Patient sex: F
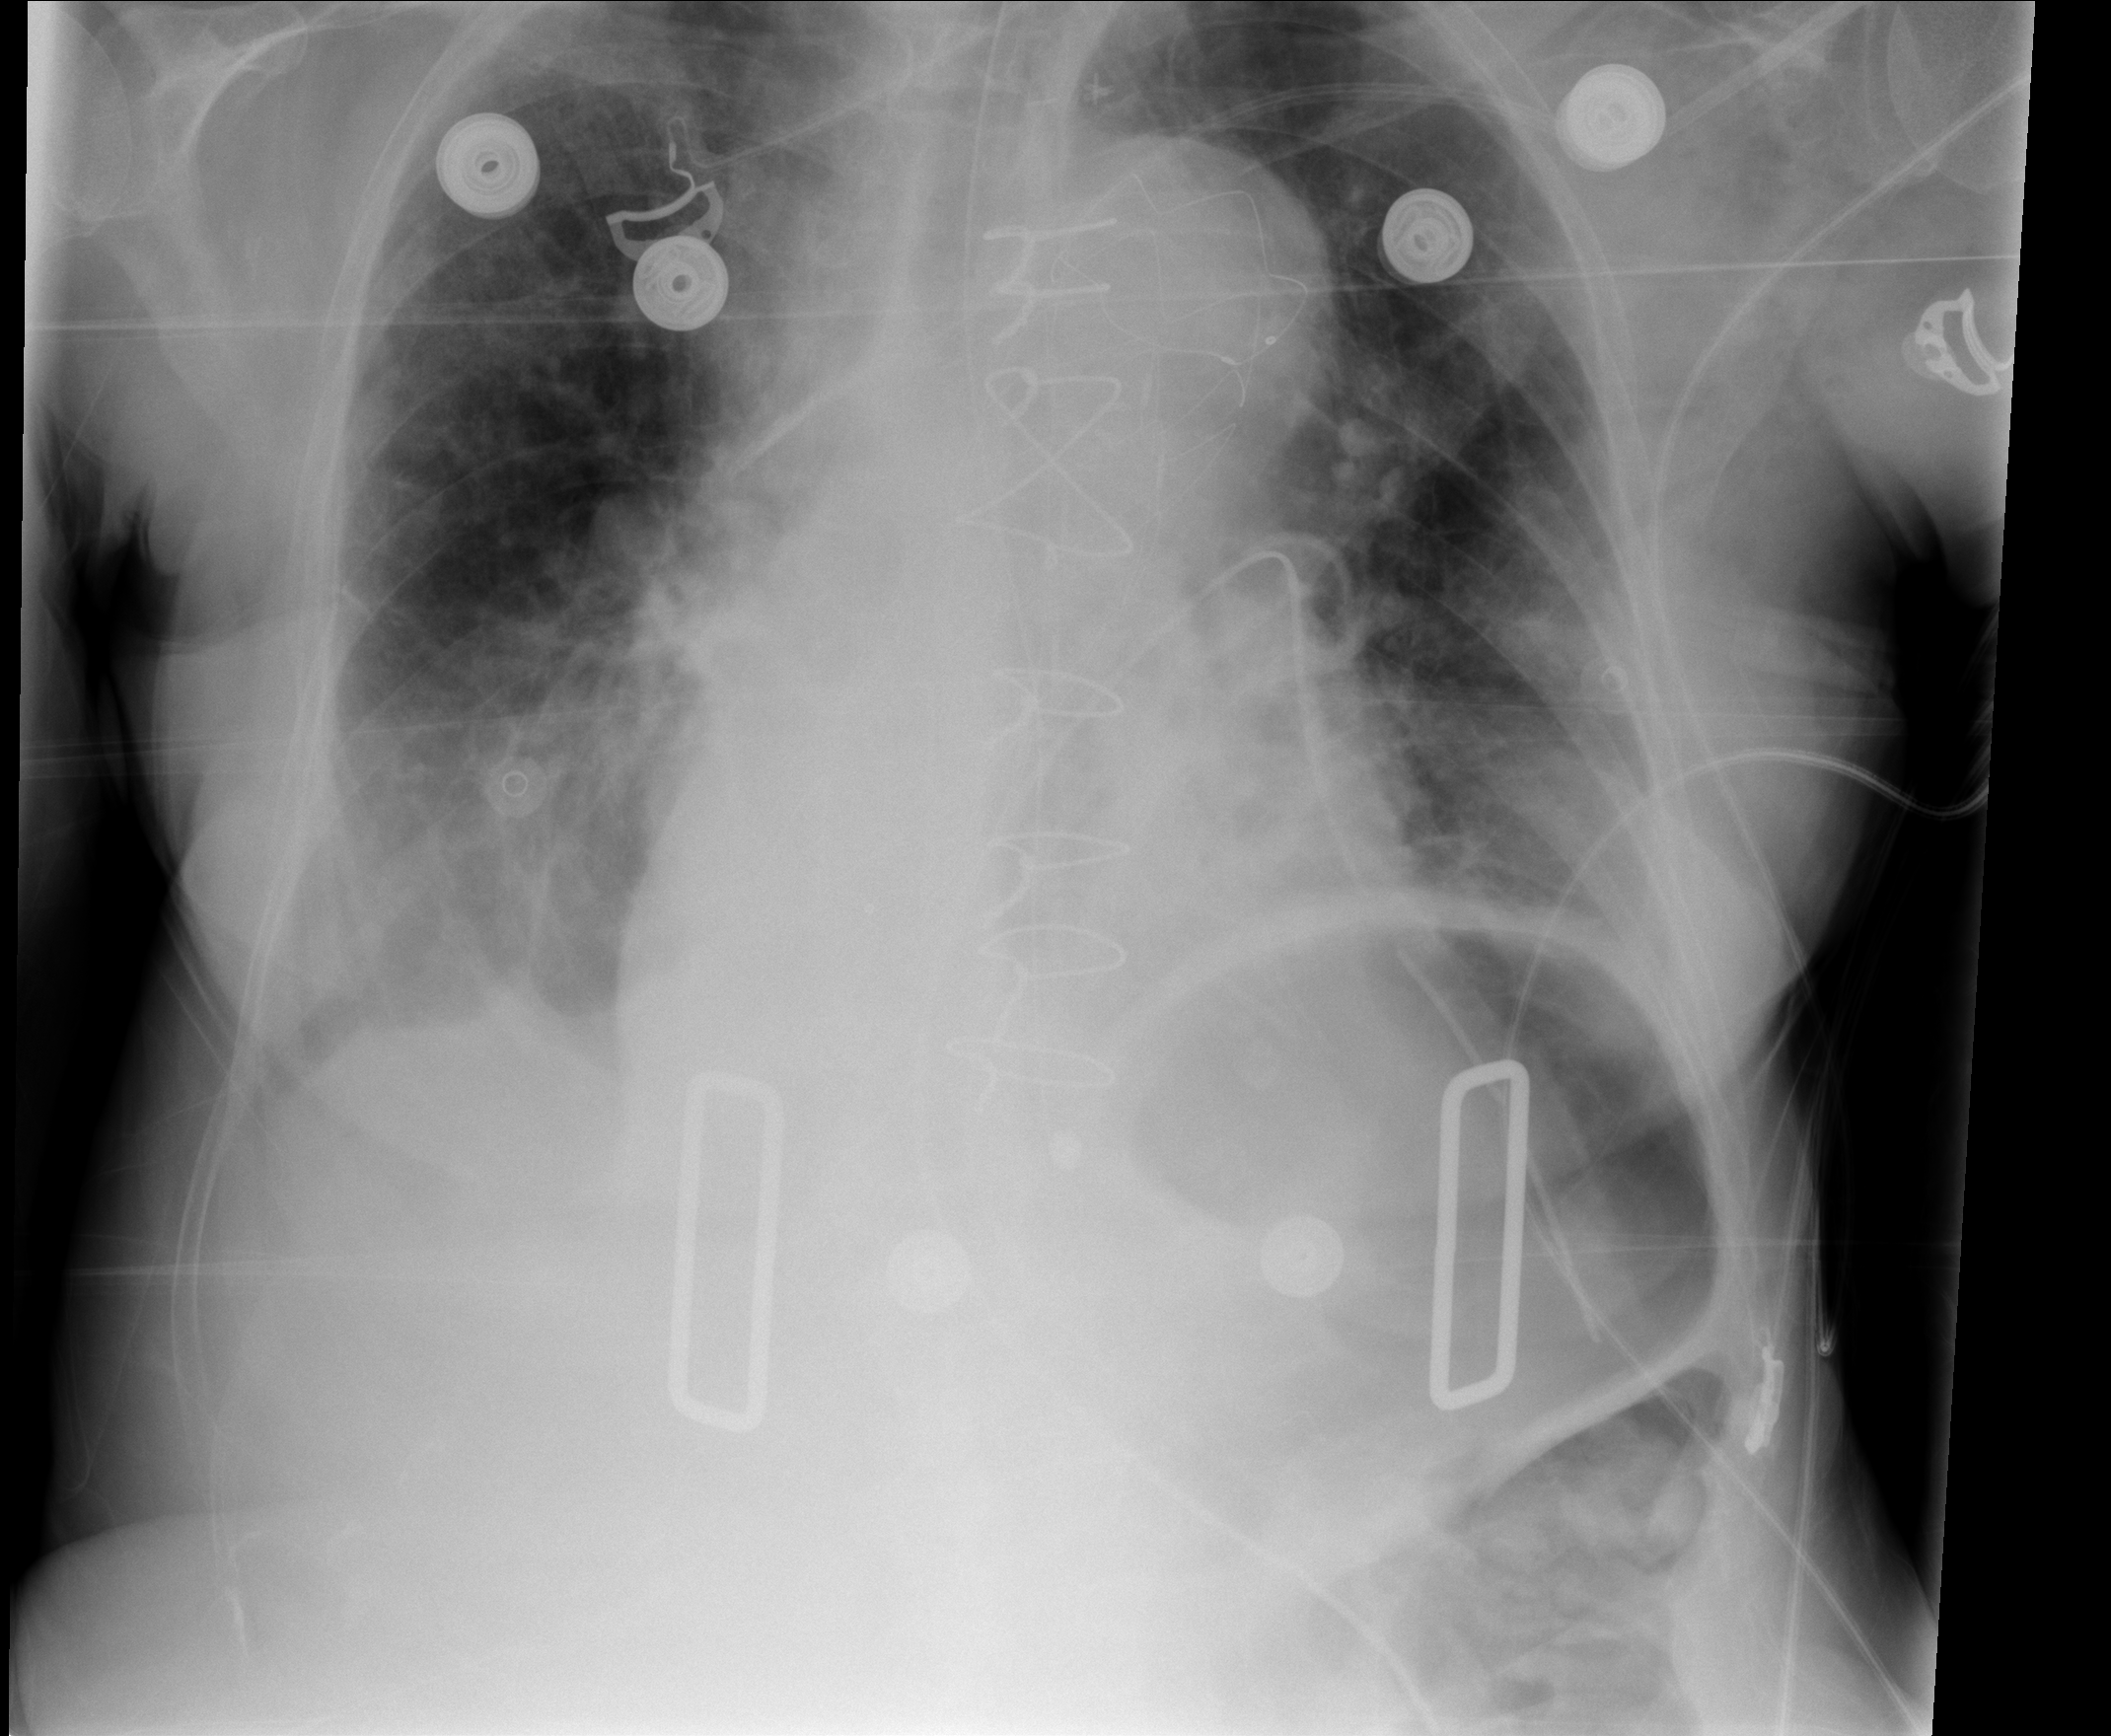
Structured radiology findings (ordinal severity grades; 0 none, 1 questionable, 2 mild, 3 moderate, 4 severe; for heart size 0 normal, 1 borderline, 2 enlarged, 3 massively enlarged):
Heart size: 1
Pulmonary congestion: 2
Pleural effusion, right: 2
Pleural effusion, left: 1
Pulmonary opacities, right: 0
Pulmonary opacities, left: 0
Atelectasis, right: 2
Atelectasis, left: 2